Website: bh-photo
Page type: customer-info-address
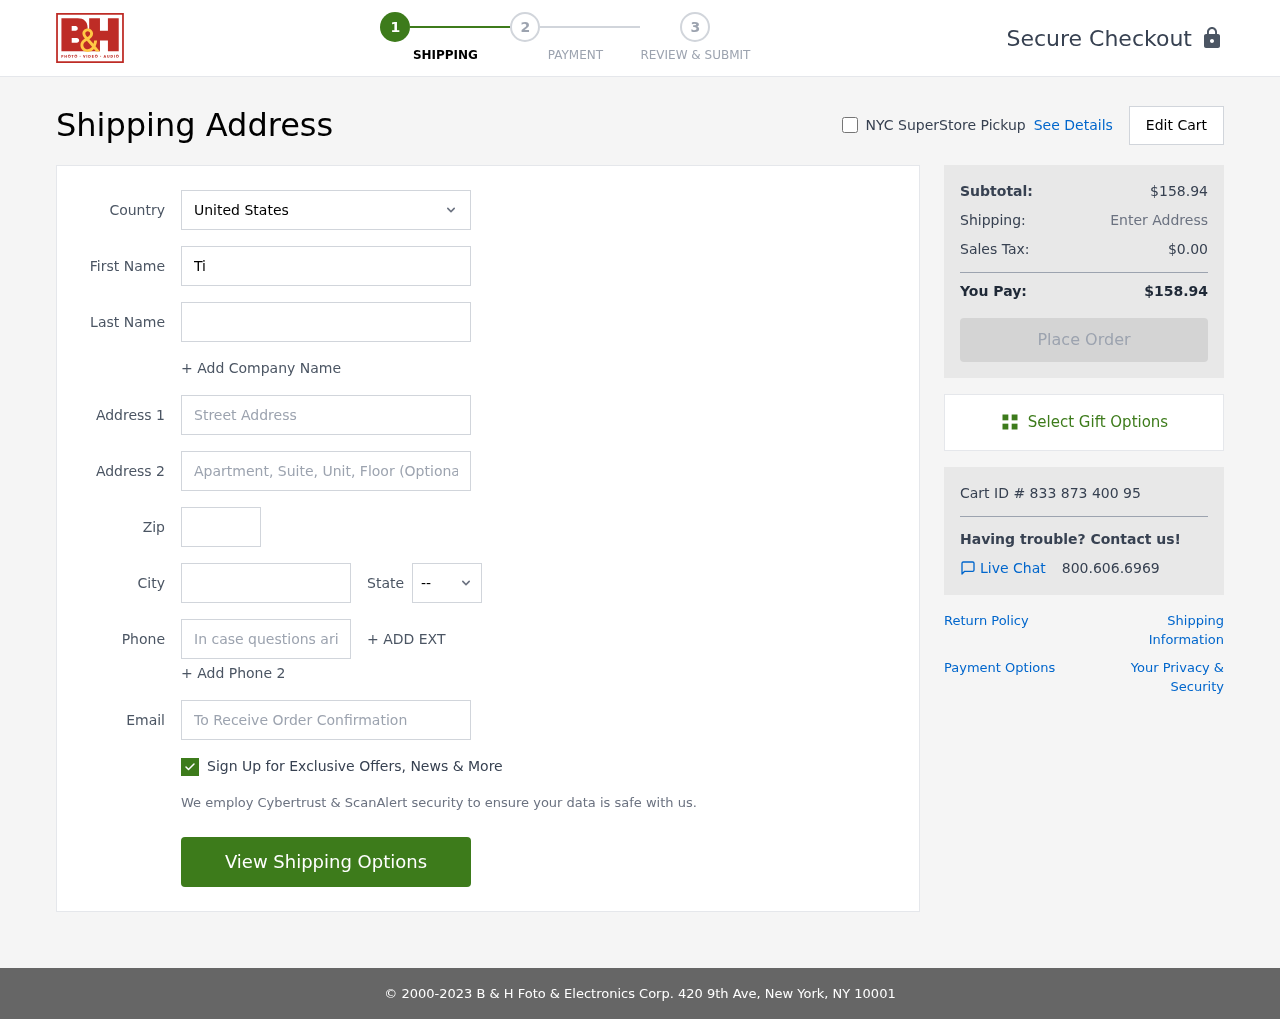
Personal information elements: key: PII_CITY
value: Christopherberg
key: PII_COUNTRY
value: United States
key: PII_EMAIL
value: timothyburke@gmail.com
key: PII_FIRSTNAME
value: Timothy
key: PII_LASTNAME
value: Burke
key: PII_PHONE
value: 4047835398
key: PII_POSTCODE
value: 19431
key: PII_STATE_ABBR
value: TN
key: PII_STREET
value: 557 Thomas Park Suite 841
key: PII_STREET2
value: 667 Phyllis Rapids Apt. 522
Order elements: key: ORDER_SUBTOTAL
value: $158.94
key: ORDER_TAX
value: $0.00
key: ORDER_TOTAL
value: $158.94
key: ORDER_ID
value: Cart ID # 833 873 400 95